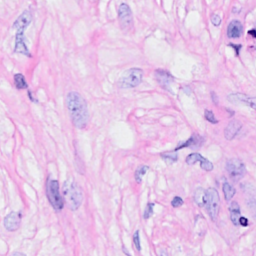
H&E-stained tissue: Breast